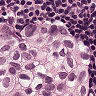
Metastatic tissue present: yes